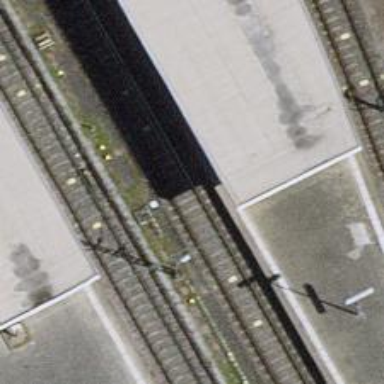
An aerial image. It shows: Roof support.